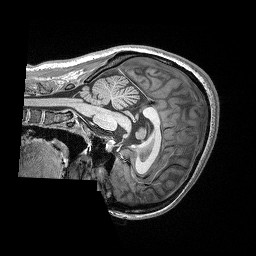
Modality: T1w
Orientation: sagittal
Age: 25
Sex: female